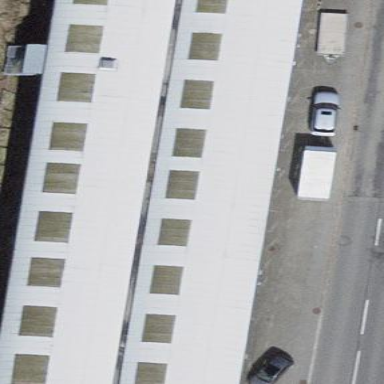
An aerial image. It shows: Industrial building.